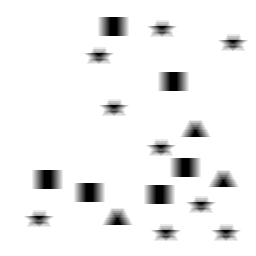
Squares: 6
Triangles: 3
Stars: 9
Total shapes: 18